Aerial crown-view tile of a tropical tree (Barro Colorado Island, Panama), acquired 20240716:
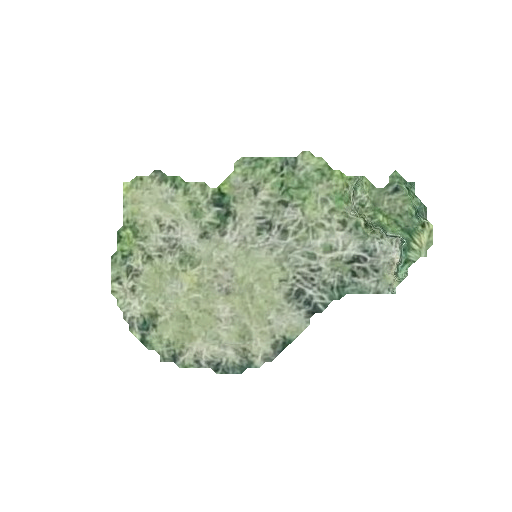
Species: Tabebuia rosea
GBIF accepted scientific name: Tabebuia rosea
Crown area: 75.817 m²